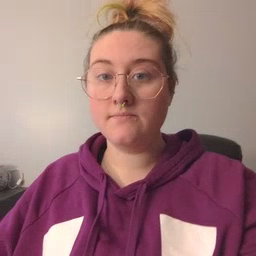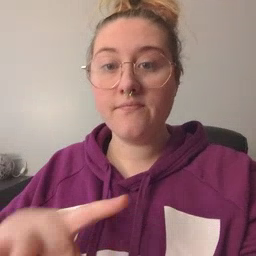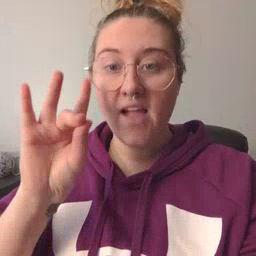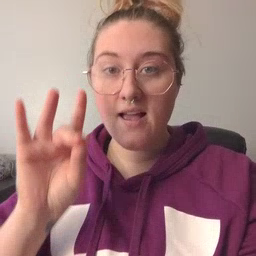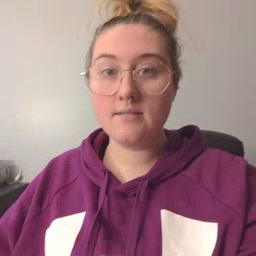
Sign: find